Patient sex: F
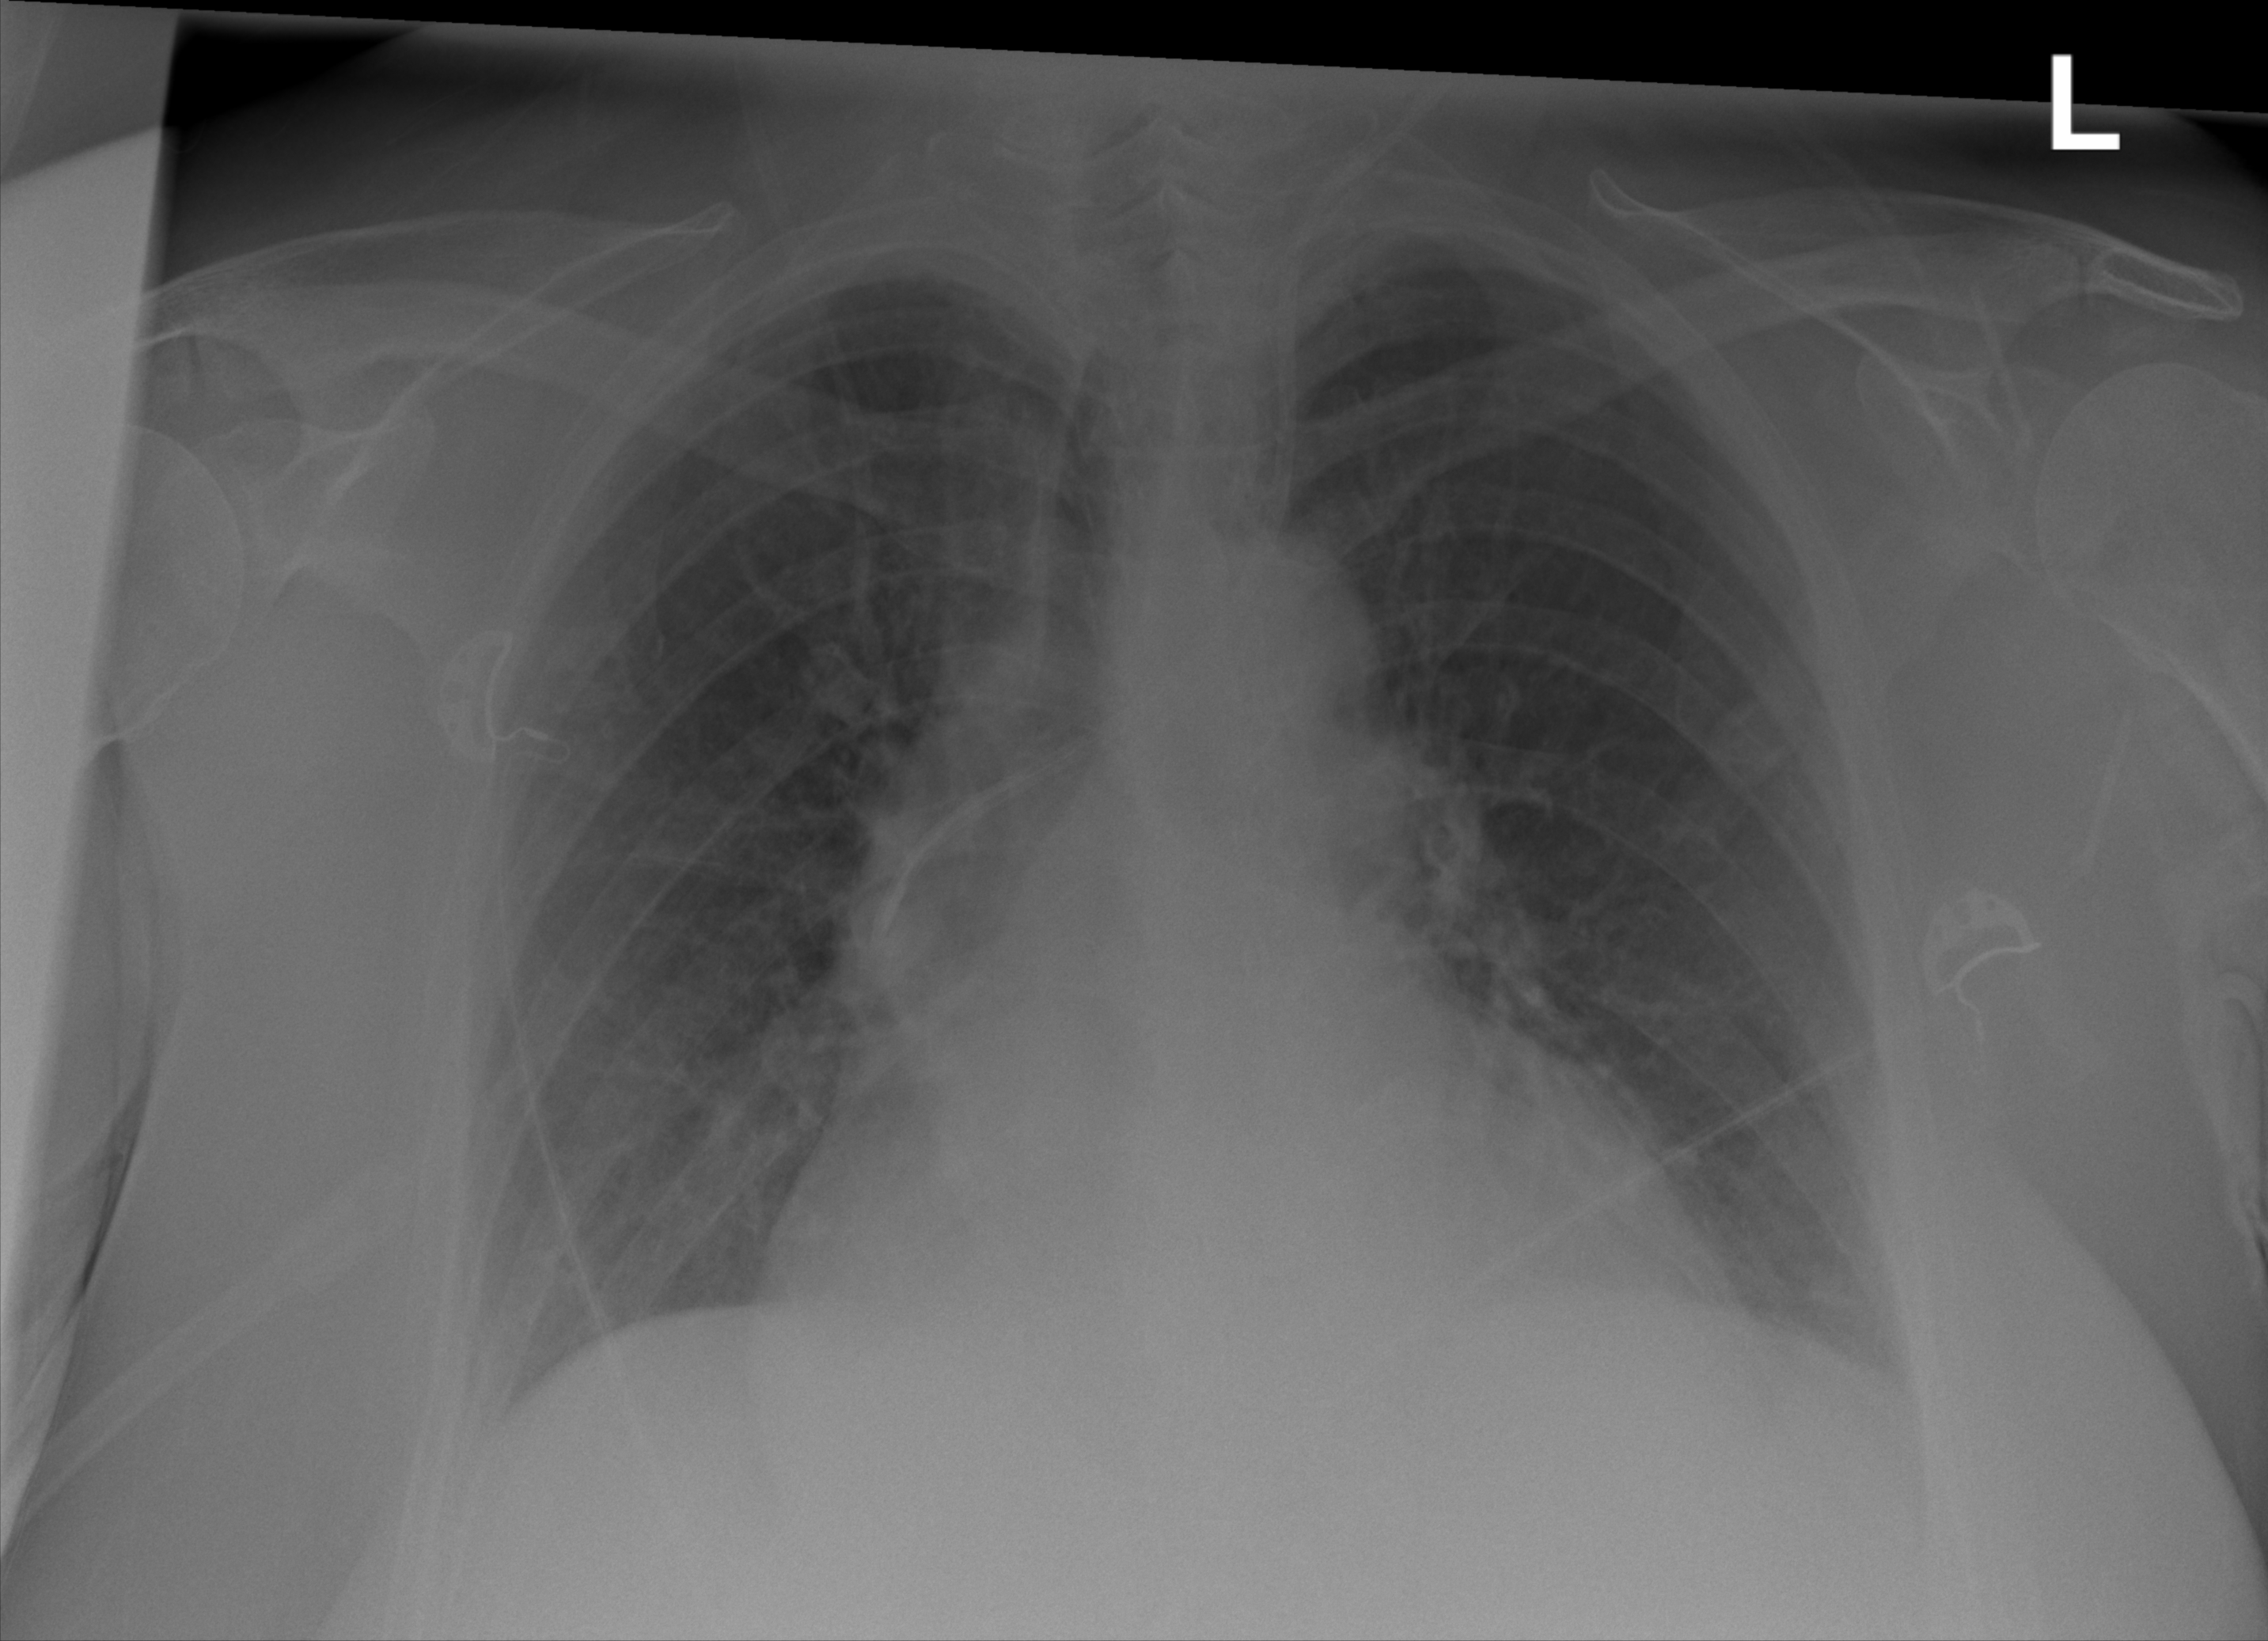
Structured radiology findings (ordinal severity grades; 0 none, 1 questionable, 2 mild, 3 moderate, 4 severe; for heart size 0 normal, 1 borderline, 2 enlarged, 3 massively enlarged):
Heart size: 2
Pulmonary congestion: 1
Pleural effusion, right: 0
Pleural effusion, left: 0
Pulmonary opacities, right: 0
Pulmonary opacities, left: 0
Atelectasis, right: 0
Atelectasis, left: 0